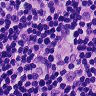
Metastatic tissue present: no